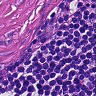
Metastatic tissue present: yes